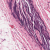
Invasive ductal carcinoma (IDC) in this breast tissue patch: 0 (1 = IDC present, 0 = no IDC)